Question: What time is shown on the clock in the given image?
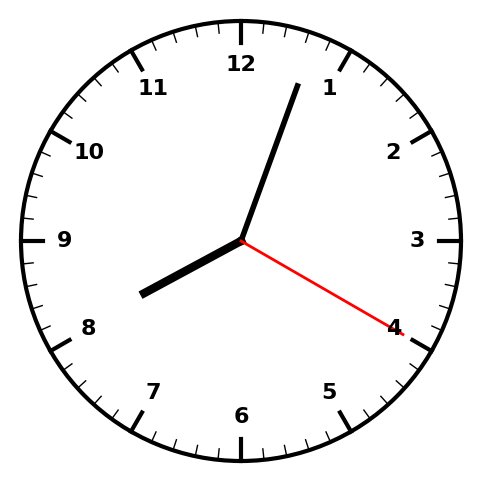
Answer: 08:03:20